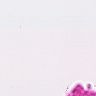
Metastatic tissue present: no